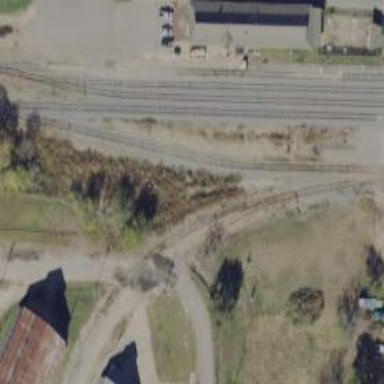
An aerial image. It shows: Rail spur service.